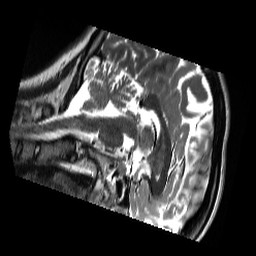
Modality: T2w
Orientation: sagittal
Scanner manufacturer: siemens
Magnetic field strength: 3 T
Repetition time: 13.52 s
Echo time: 0.088 s